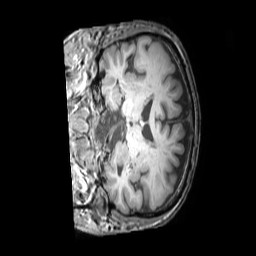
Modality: T1w
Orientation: coronal
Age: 69
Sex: male
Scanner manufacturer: philips
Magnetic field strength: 3 T
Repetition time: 0.009883 s
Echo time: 0.004606 s